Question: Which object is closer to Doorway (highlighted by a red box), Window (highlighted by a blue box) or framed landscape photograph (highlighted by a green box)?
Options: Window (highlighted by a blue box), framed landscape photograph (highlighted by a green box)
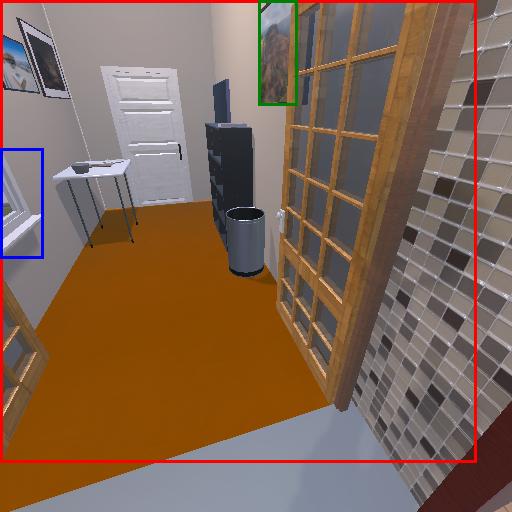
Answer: Window (highlighted by a blue box)